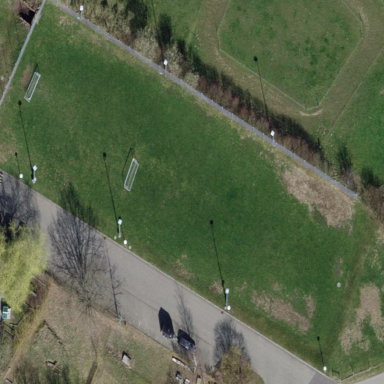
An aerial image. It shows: Soccer pitch for leisureland activities.